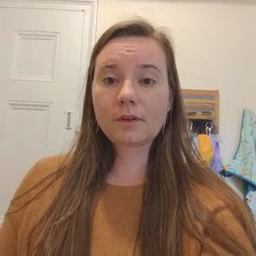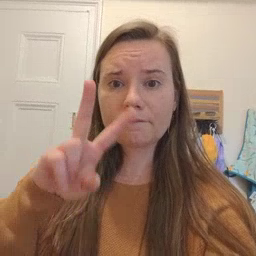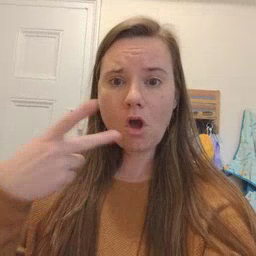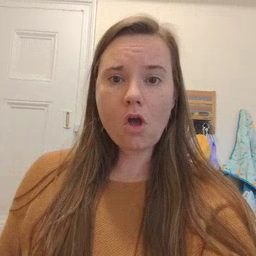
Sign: fall